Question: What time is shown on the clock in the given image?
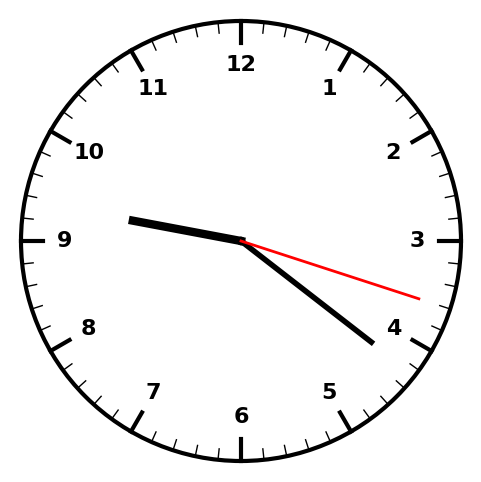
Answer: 09:21:18